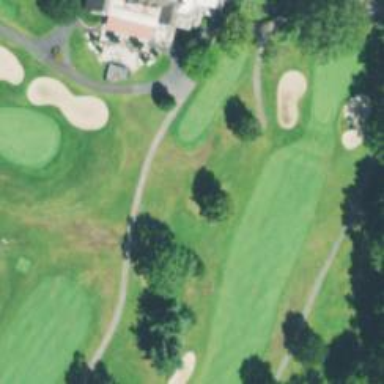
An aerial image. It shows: Golf hole.